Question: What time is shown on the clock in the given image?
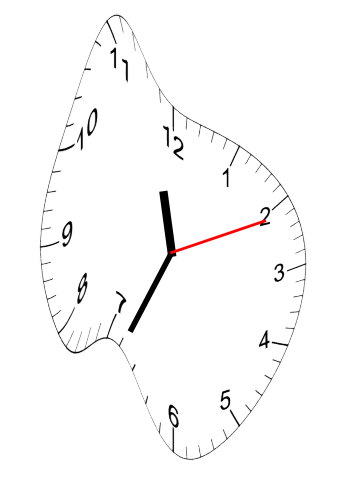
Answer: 11:34:11